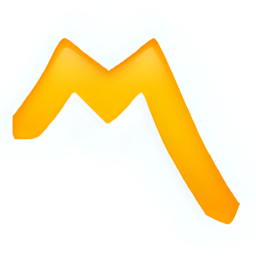
Name: part alternation mark
Emoji: 〽
Group: Symbols
Sub-group: other-symbol